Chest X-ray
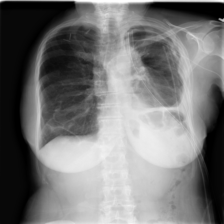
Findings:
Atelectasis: negative
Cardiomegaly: negative
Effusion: negative
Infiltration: negative
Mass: negative
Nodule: negative
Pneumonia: negative
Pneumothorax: positive
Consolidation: negative
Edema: negative
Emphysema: negative
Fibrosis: negative
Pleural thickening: positive
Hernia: negative